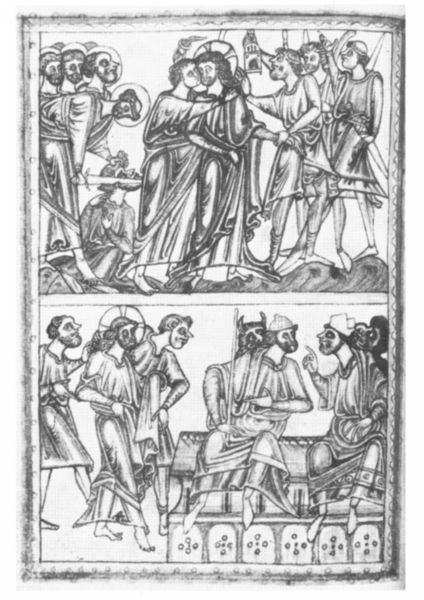
Titel: Psalter von Robert de Lindesey
Institution: London, Society of Antiquaries
Schlagwörter: mittelalter, heilige